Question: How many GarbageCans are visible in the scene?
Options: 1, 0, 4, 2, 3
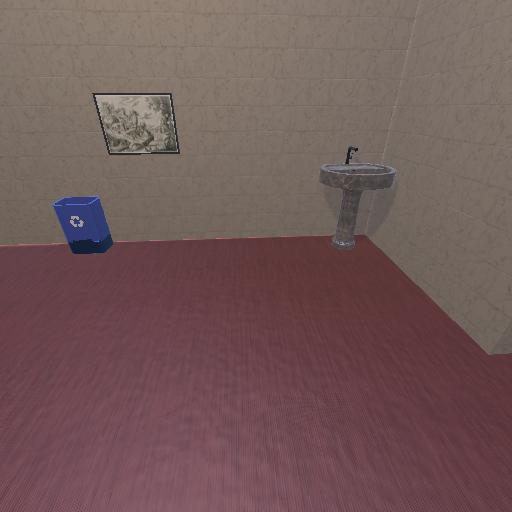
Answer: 1